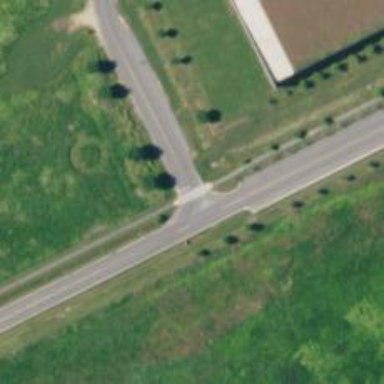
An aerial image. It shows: Marked road crossing.